Interaction volume radius: 10 \u00c5
Interaction volume height: 35 \u00c5
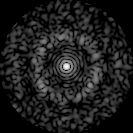
Disorder parameter: 0.785